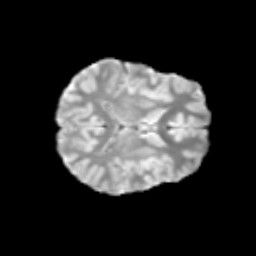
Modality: T2w
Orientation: axial
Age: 11
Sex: female
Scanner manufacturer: siemens
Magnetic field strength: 3 T
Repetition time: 3.8 s
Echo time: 0.07 s